Question: Is it possible to create vertical or slanted column labels on the columns of a table, using CSS?

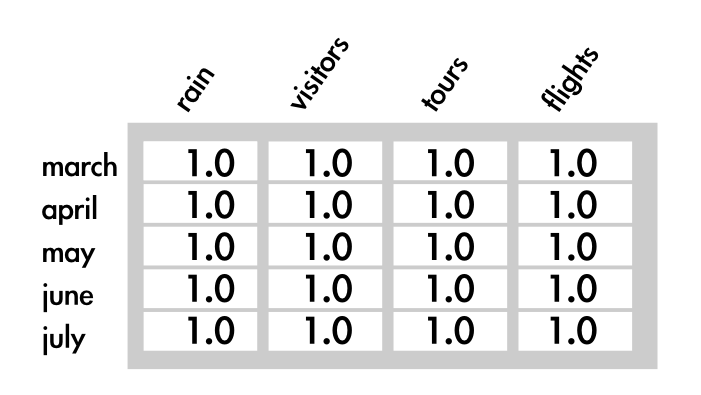
Answer: You can rotate text and elements using <URL>:
'''
th[scope="col"] {
-moz-transform: rotate(-60deg);
-ms-transform: rotate(-60deg);
-webkit-transform: rotate(-60deg);
transform: rotate(-60deg);
}
'''
Having nothing better to do, I put together a <URL>.